Interaction volume radius: 5 \u00c5
Interaction volume height: 25 \u00c5
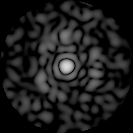
Disorder parameter: 0.8063